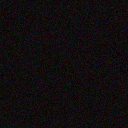
Screen state: off